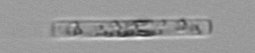
Label: Leptocylindrus